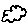
Label: cloud